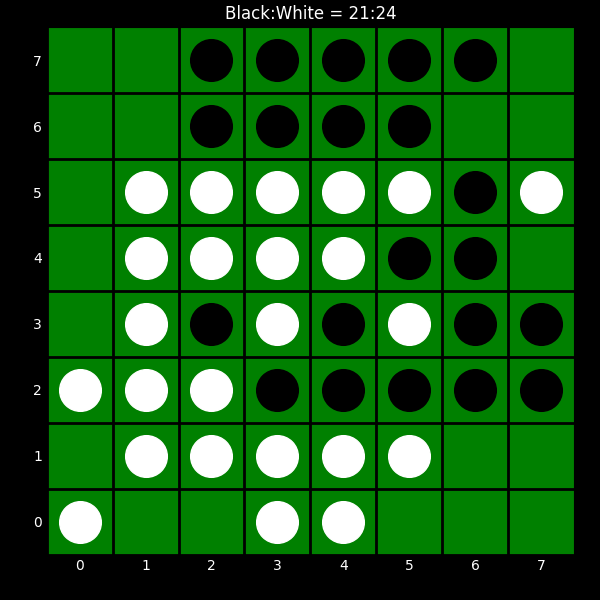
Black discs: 21
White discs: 24